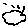
Label: cloud